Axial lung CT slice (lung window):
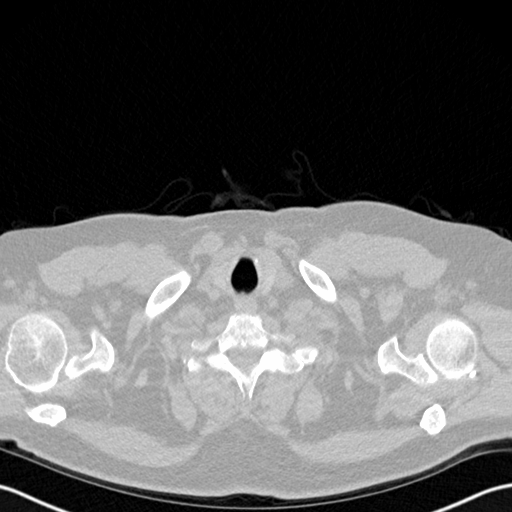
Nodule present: no